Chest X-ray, AP view. Patient: 49 years old, sex F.
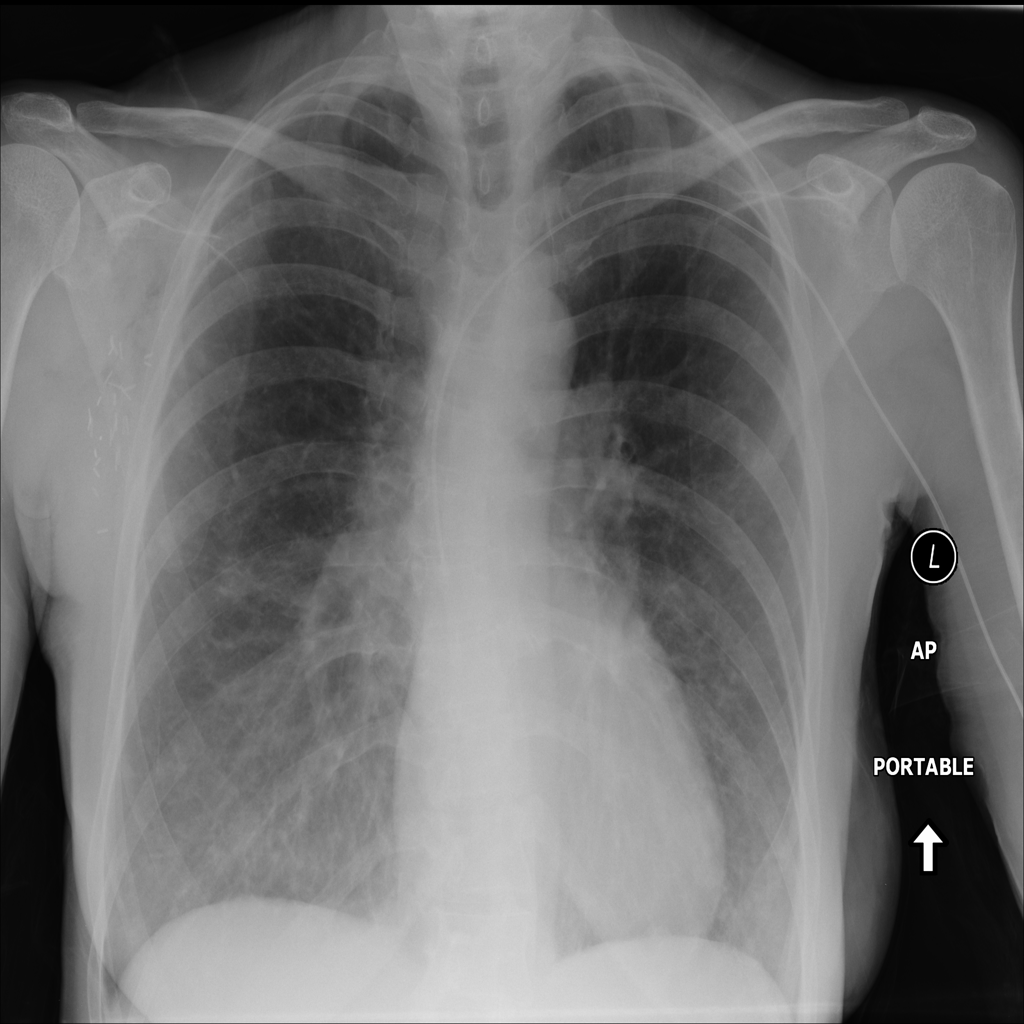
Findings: Nodule